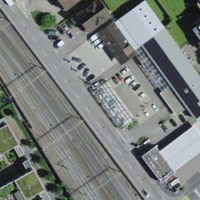
EUNIS habitat code: 54
Species observed at this site:
Milvus milvus
Prunella vulgaris
Buteo buteo